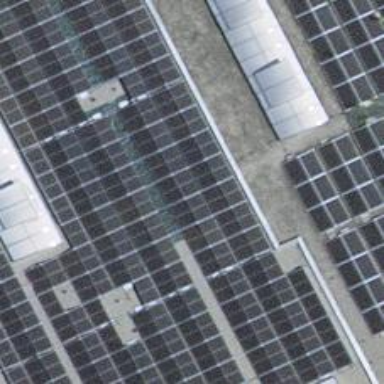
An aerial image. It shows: Solar power generator using photovoltaic method with solar photovoltaic panel types.